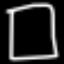
Label: square